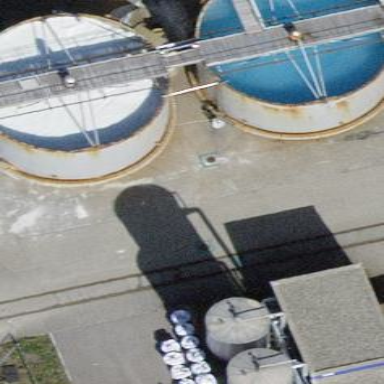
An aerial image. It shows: Storage tank designed to hold water.